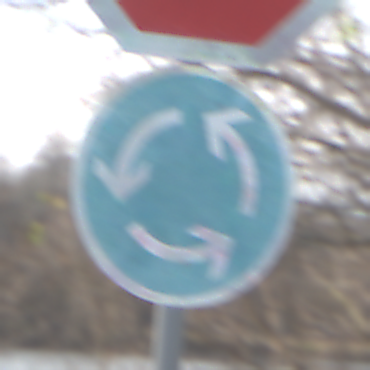
Verkehrszeichen: Kreisverkehr
Zusatzzeichen oben: Stop
Umgebung: Outdoor, Nature
Tageszeit: MorningAfternoon
Wetter: PartlyCloudy
Licht: Natural
Jahreszeit: NotSpecified
Kontrast: HighContrast